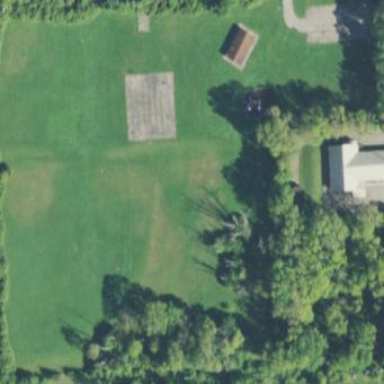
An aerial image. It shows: Park featuring shelter house and playground. It also includes former basketball court with hard surfaces and large grassy areas for sports activities.